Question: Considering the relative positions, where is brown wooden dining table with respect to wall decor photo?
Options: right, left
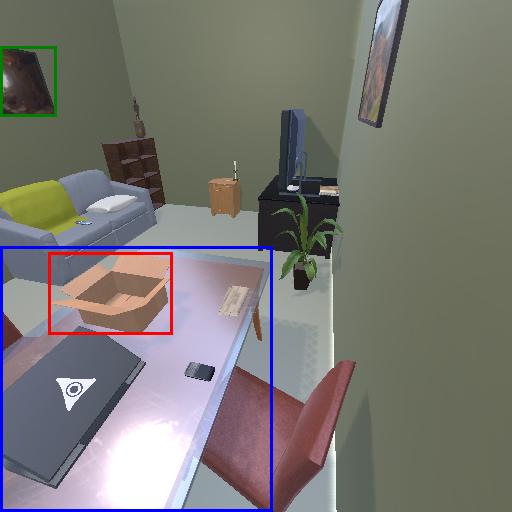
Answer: right